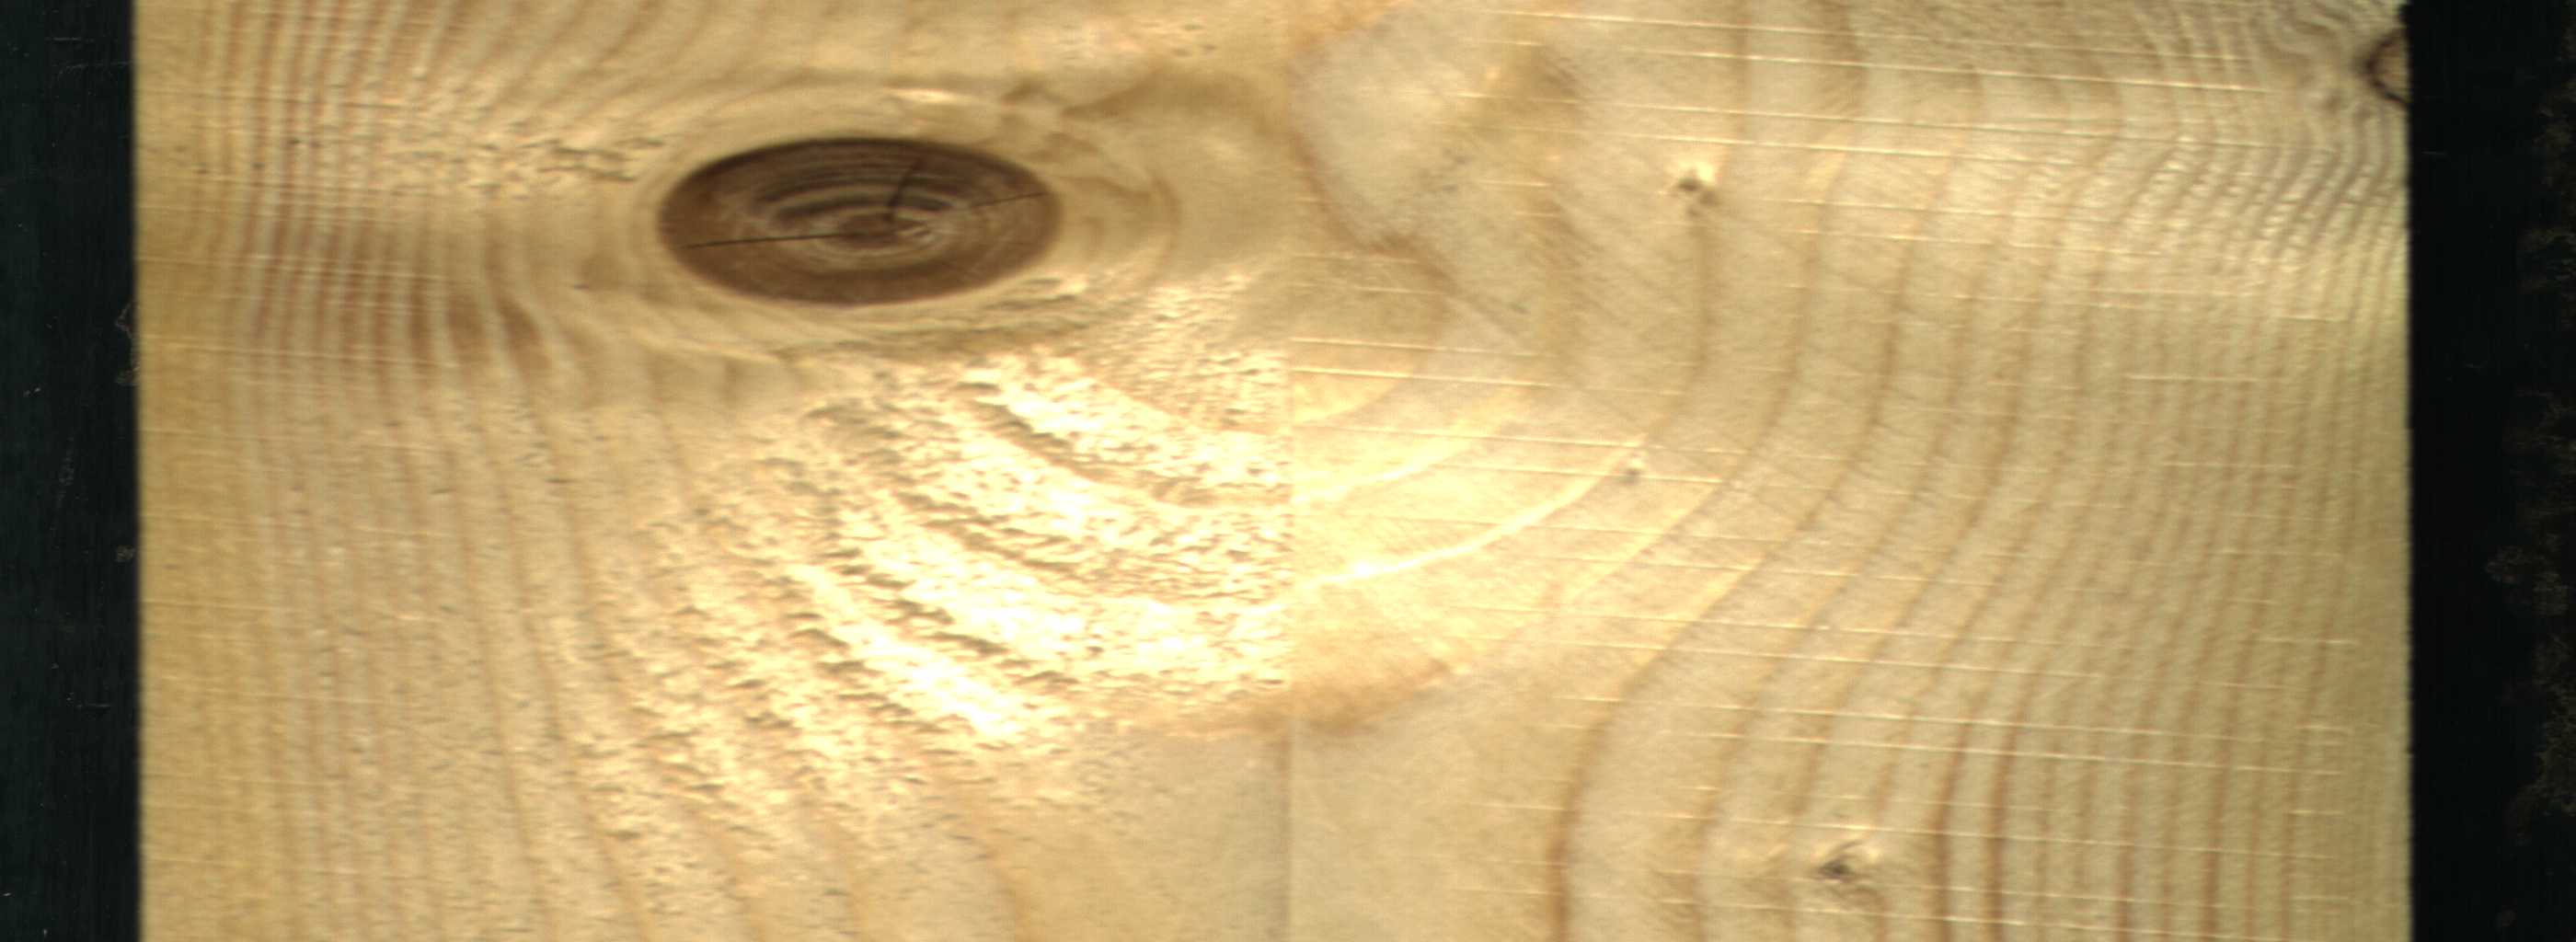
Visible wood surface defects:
knot_with_crack
Dead_Knot